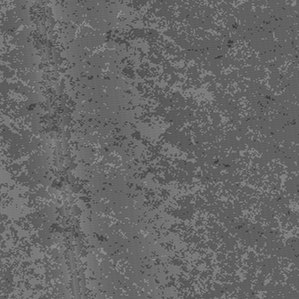
Label: frost